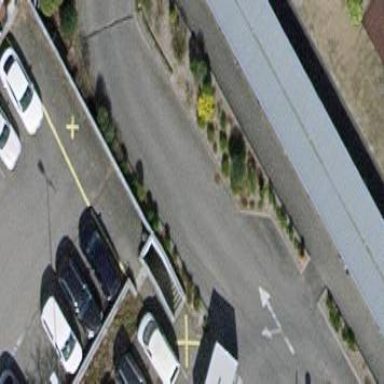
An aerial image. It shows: Industrial building.